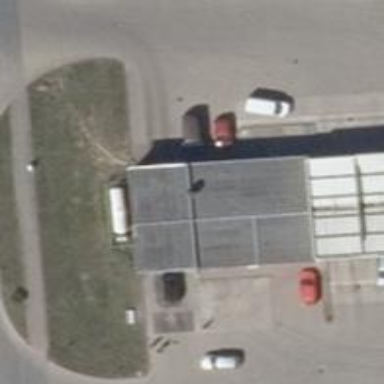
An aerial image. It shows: Fuel station that offers Compressed Natural Gas (CNG).